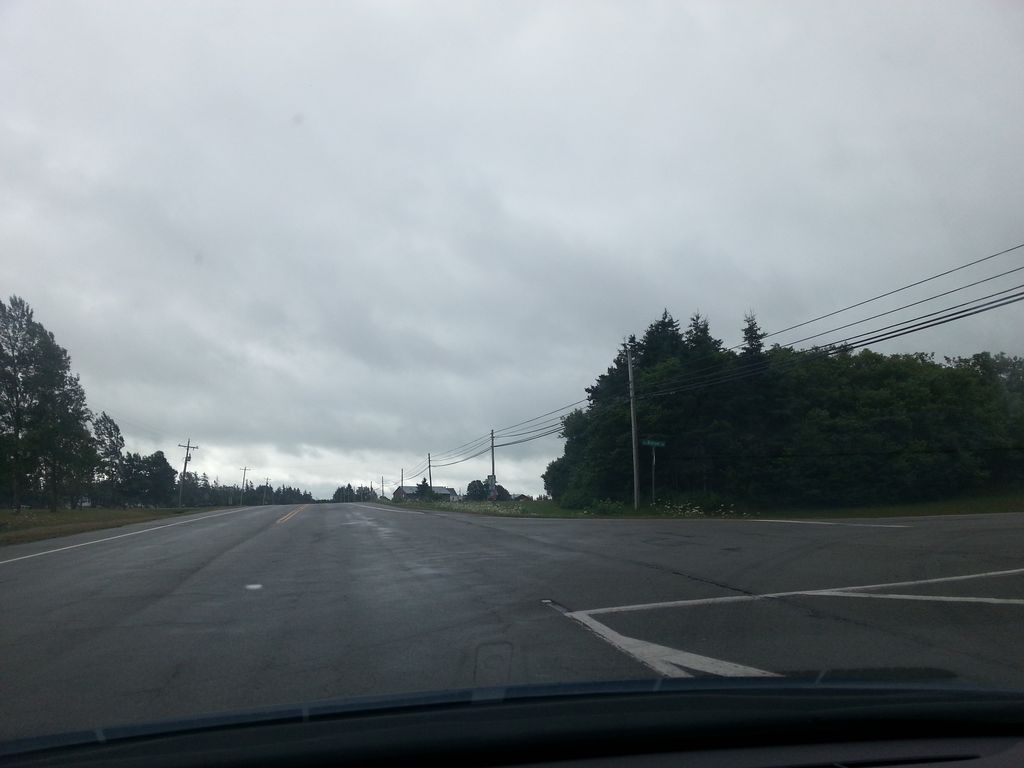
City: charlottetown